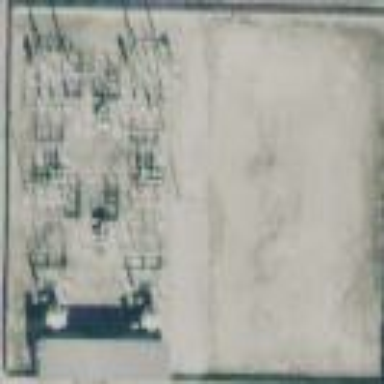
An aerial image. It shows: Outdoor industrial power substation with fence surrounding it.